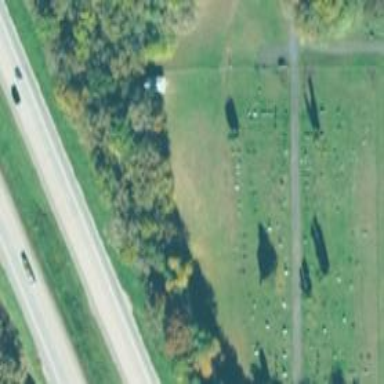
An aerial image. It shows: Cemetery.